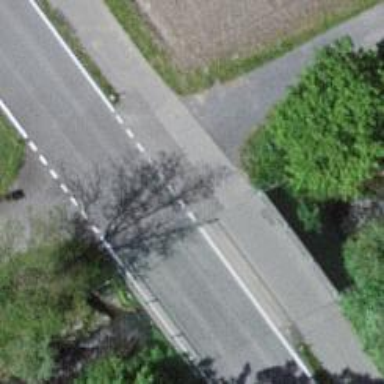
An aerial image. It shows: Paved cycleway bridge.